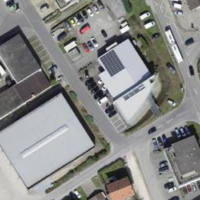
EUNIS habitat code: 54
Species observed at this site:
Circaea lutetiana